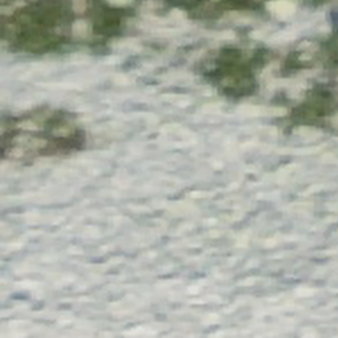
Label: other